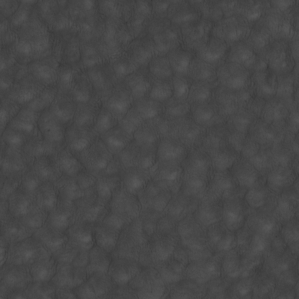
Label: non_frost